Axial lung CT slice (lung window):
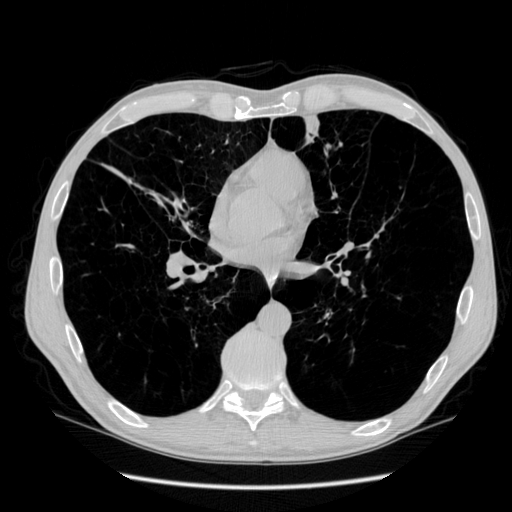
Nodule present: no